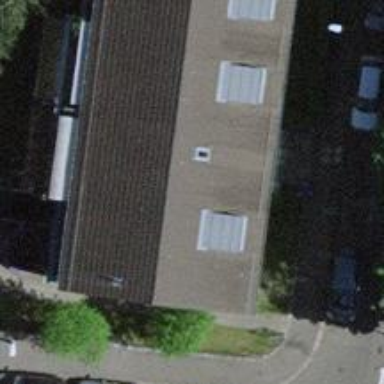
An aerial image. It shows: Terrace building.